Question: im new to the parse.com framework and i got stuck :(
to understand better, here is my User class:

now what I'm trying to do is getting the "fbid" string using the known "fullname" string.
using the image above, I have "Palmer Zeke" and i wanna get its fbid, "<PHONE>...".
i tried different samples from parse.com forums but nothing worked :(
i'm stuck with this for like 2 days and i would really appreciate some help.
thanks
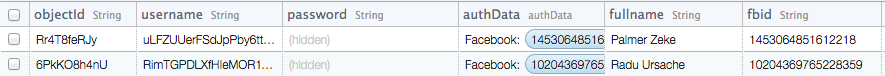
Answer: Jesus, the code i was using was correct, the problem was that the default "User" class, is not really "User". Its "_User" (notice the underline).
adding that, fixed everything.
for future reference, i'm currently using this:
'''
PFQuery *query = [PFQuery queryWithClassName:@"_User"];
[query whereKey:@"fullname" equalTo:[nearby_users objectAtIndex:indexPath.row]];
[query findObjectsInBackgroundWithBlock:^(NSArray *objects, NSError *error) {
if (!error) {
for (PFObject *object in objects) {
//NSLog(@"%@", object[@"fbid"]);
NSURL * imageURL = [NSURL URLWithString:[NSString stringWithFormat:@"https://graph.facebook.com/%@/picture?type=large", object[@"fbid"]]];
NSData * imageData = [NSData dataWithContentsOfURL:imageURL];
[cell.tableview_img setImage:[UIImage imageWithData:imageData]];
}
} else {
NSLog(@"Error: %@ %@", error, [error userInfo]);
}
}];
'''
nearby_users is my 'NSMutableArray' with user's full names;
tableview_img is my 'UIImageView' from the tableview
EDIT:
you should use
'''
PFQuery *query = [PFUser query];
'''
instead of
'''
PFQuery *query = [PFQuery queryWithClassName:@"_User"];
'''
thank you!